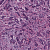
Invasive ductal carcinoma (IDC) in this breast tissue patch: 1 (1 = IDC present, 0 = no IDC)